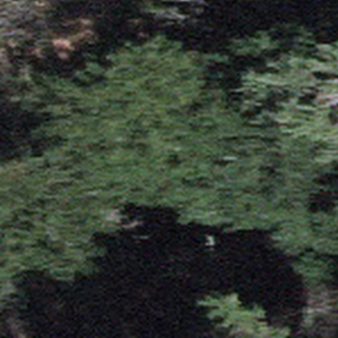
Label: other